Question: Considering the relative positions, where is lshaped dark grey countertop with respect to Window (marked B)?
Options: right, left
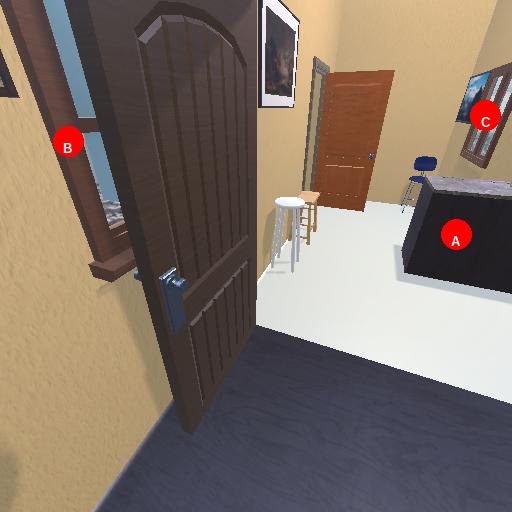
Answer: right